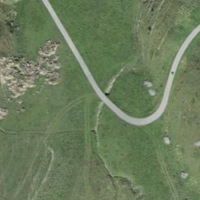
EUNIS habitat code: 23
Species observed at this site:
Tussilago farfara